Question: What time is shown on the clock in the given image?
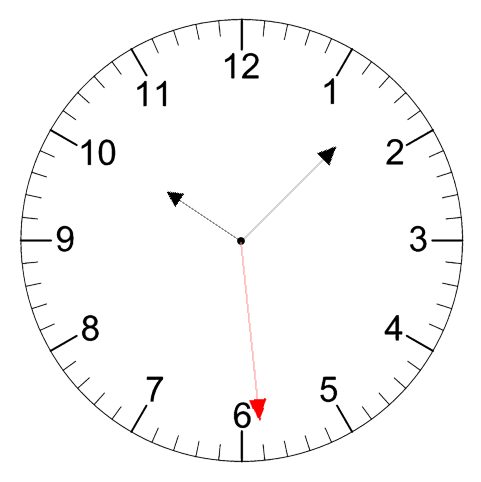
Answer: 10:07:29